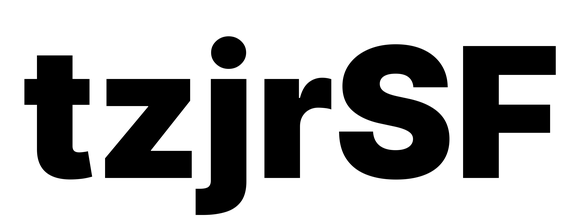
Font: Inter_Black